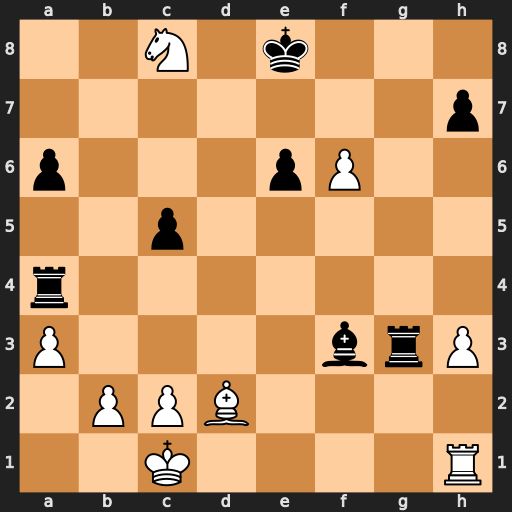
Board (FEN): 2N1k3/7p/p3pP2/2p5/r7/P4brP/1PPB4/2K4R
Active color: w
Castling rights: -
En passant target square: -
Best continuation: Nd6+ Kd7 f7 Bxh1 f8=Q Rg1+ Be1 Rd4 Qf2